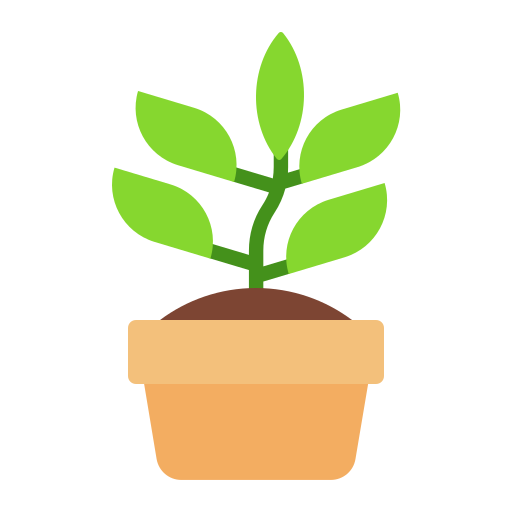
potted plant flat